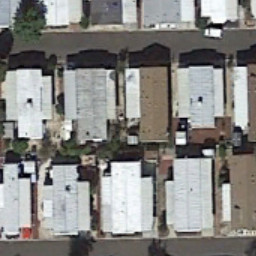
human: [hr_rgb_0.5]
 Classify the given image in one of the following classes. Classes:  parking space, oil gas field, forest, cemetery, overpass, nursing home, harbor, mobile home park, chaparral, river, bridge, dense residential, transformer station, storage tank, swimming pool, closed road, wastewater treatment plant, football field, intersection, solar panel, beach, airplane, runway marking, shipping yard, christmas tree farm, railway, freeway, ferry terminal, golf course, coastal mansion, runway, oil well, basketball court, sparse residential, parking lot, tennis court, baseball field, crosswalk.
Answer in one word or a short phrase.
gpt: mobile home park